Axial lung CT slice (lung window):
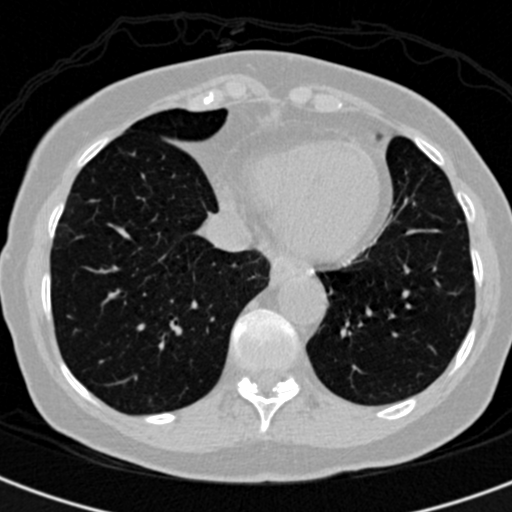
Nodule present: no